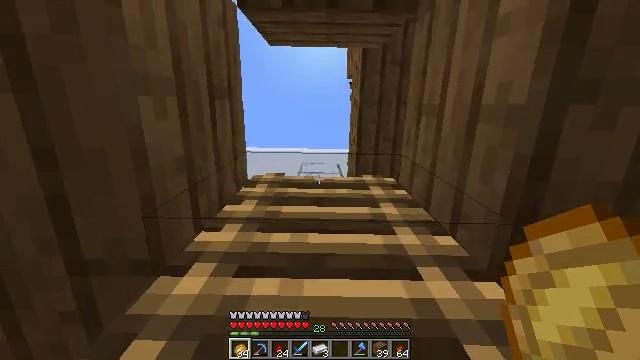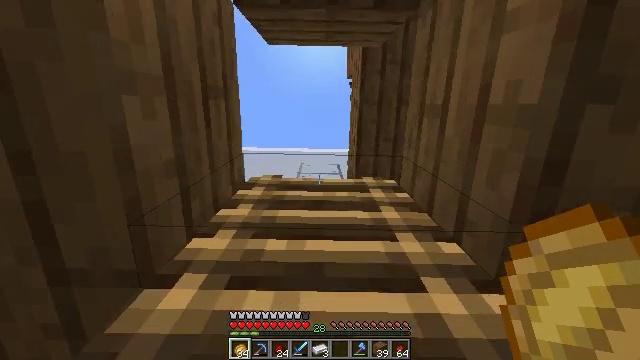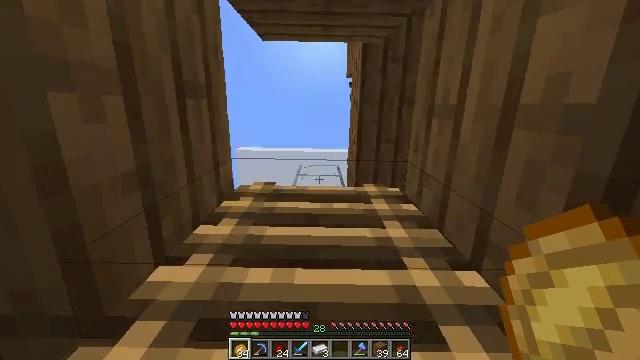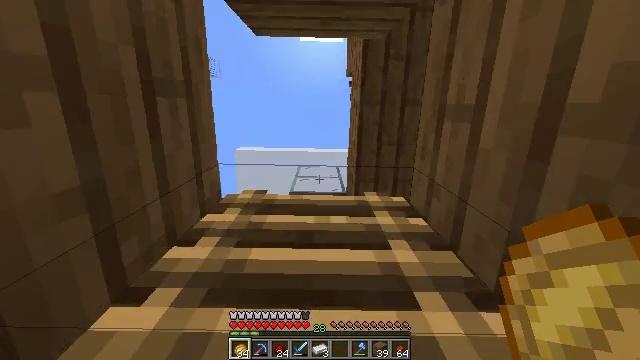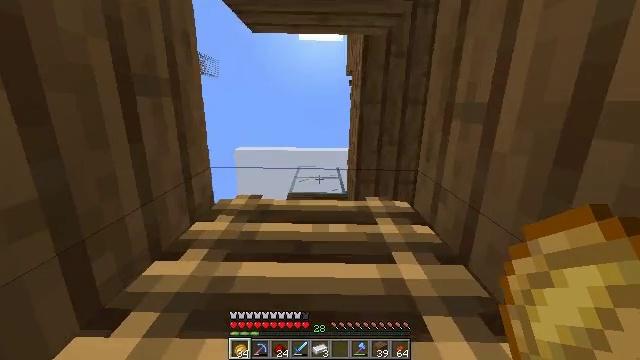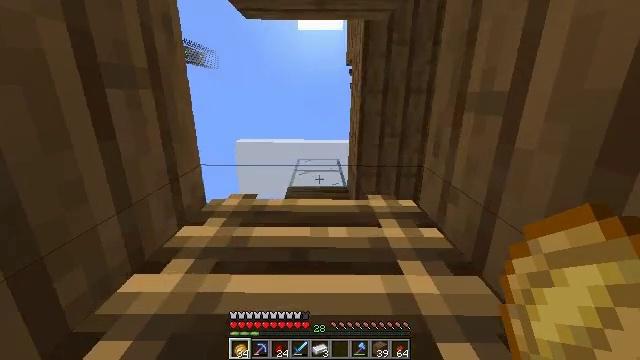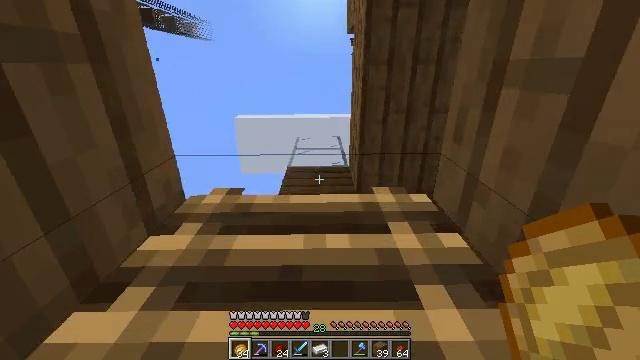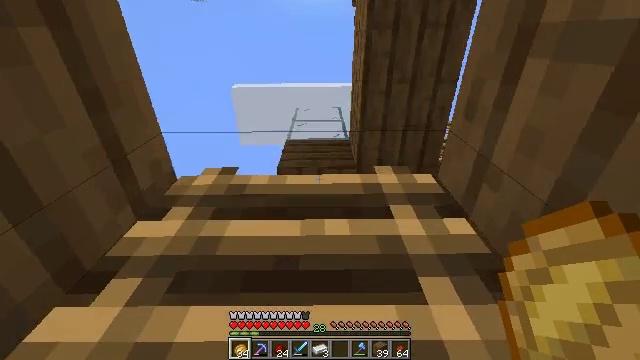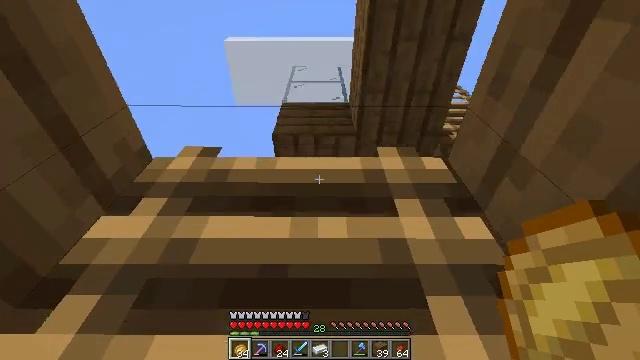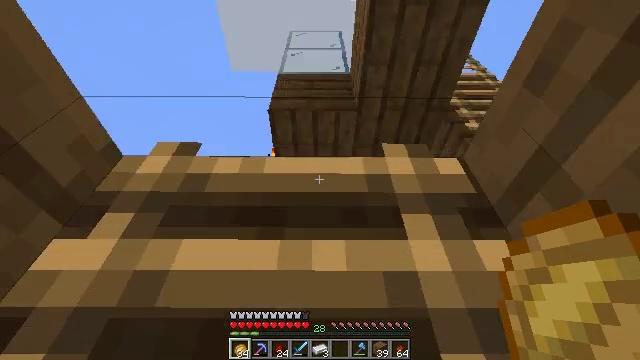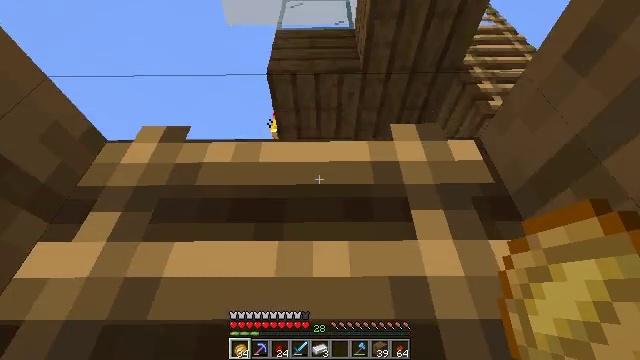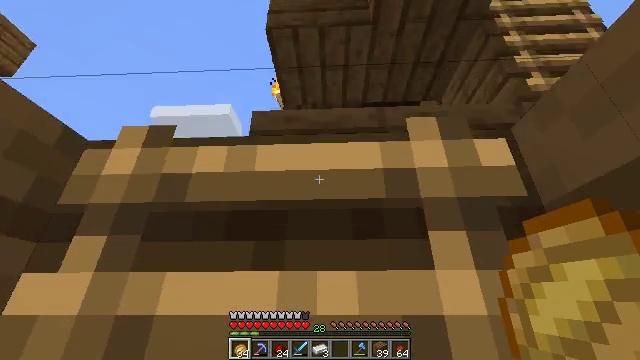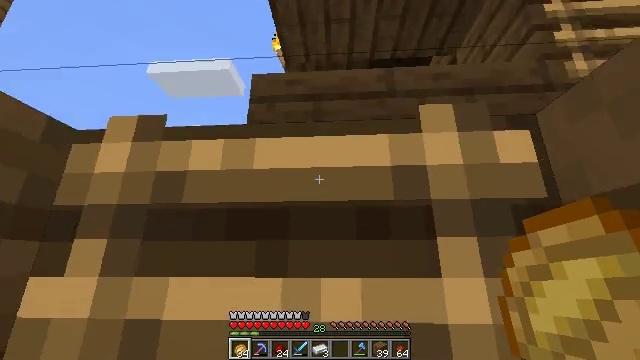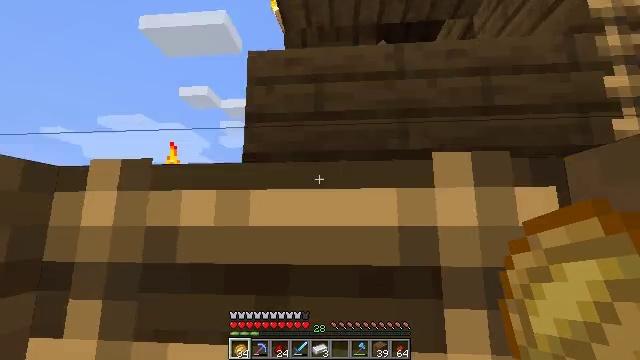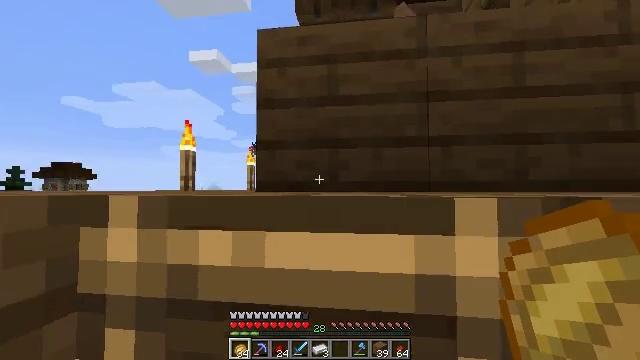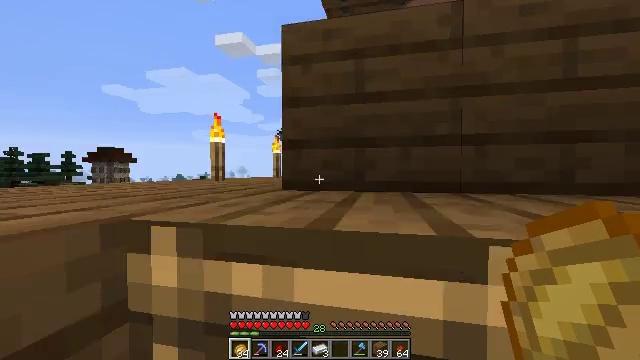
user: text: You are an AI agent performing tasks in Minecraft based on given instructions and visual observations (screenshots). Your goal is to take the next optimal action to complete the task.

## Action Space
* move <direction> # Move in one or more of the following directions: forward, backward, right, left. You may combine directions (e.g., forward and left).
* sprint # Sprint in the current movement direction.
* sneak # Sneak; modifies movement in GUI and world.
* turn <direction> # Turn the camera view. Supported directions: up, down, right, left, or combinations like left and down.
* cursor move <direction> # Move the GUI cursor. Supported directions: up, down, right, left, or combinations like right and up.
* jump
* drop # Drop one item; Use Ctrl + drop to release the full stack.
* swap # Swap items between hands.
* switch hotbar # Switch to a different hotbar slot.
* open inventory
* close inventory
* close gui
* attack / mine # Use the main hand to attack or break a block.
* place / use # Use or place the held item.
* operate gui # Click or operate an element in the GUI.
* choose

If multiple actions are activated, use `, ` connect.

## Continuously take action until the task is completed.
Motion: motion action
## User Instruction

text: Arrange sticks and leather to get an item frame.
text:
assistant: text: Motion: move forward, sprint, jump
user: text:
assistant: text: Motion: move forward, sprint, jump
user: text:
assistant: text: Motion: move forward, sprint, jump
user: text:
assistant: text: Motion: move forward, sprint, jump
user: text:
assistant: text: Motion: move forward, turn down, jump
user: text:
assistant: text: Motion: move forward, turn down, jump
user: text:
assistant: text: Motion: move forward, turn down, jump
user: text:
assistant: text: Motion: move forward, sprint, turn down, jump
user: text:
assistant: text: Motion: move forward, sprint, turn down, jump
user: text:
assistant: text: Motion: move forward, sprint, turn left and down, jump
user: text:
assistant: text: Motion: move forward, turn left and down, jump
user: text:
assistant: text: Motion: move forward, turn left and down, jump
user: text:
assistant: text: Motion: move forward, turn down, jump
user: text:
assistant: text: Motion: move forward, sprint, turn left and down, jump
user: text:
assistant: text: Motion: move forward, sprint, turn left and down, jump
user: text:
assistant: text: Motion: move forward, sprint, turn left and down, jump
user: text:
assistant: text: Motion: move forward, sprint, jump
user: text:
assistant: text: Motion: move forward, turn right, jump
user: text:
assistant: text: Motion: move forward, jump
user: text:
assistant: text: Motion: move forward, jump
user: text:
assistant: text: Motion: move forward, sprint, turn left, jump
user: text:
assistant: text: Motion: move forward, sprint, turn left and down, jump
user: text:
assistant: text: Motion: move forward, sprint, turn left and down, jump
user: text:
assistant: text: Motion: move forward, turn left and down, jump
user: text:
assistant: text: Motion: move forward, turn down, jump
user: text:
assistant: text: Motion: move forward, sprint, turn down, jump
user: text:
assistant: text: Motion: move forward, sprint, jump
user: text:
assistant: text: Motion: move forward, sprint, jump
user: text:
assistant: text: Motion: move forward, sprint, turn right and down, jump
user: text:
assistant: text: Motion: move forward, turn right and down, jump